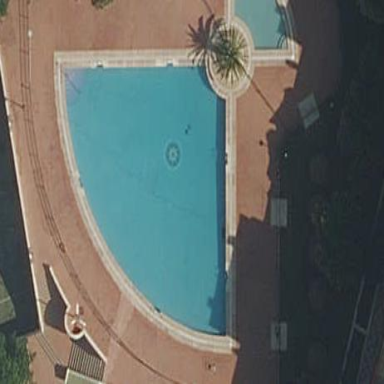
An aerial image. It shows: Swimming pool located in leisure land.